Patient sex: M
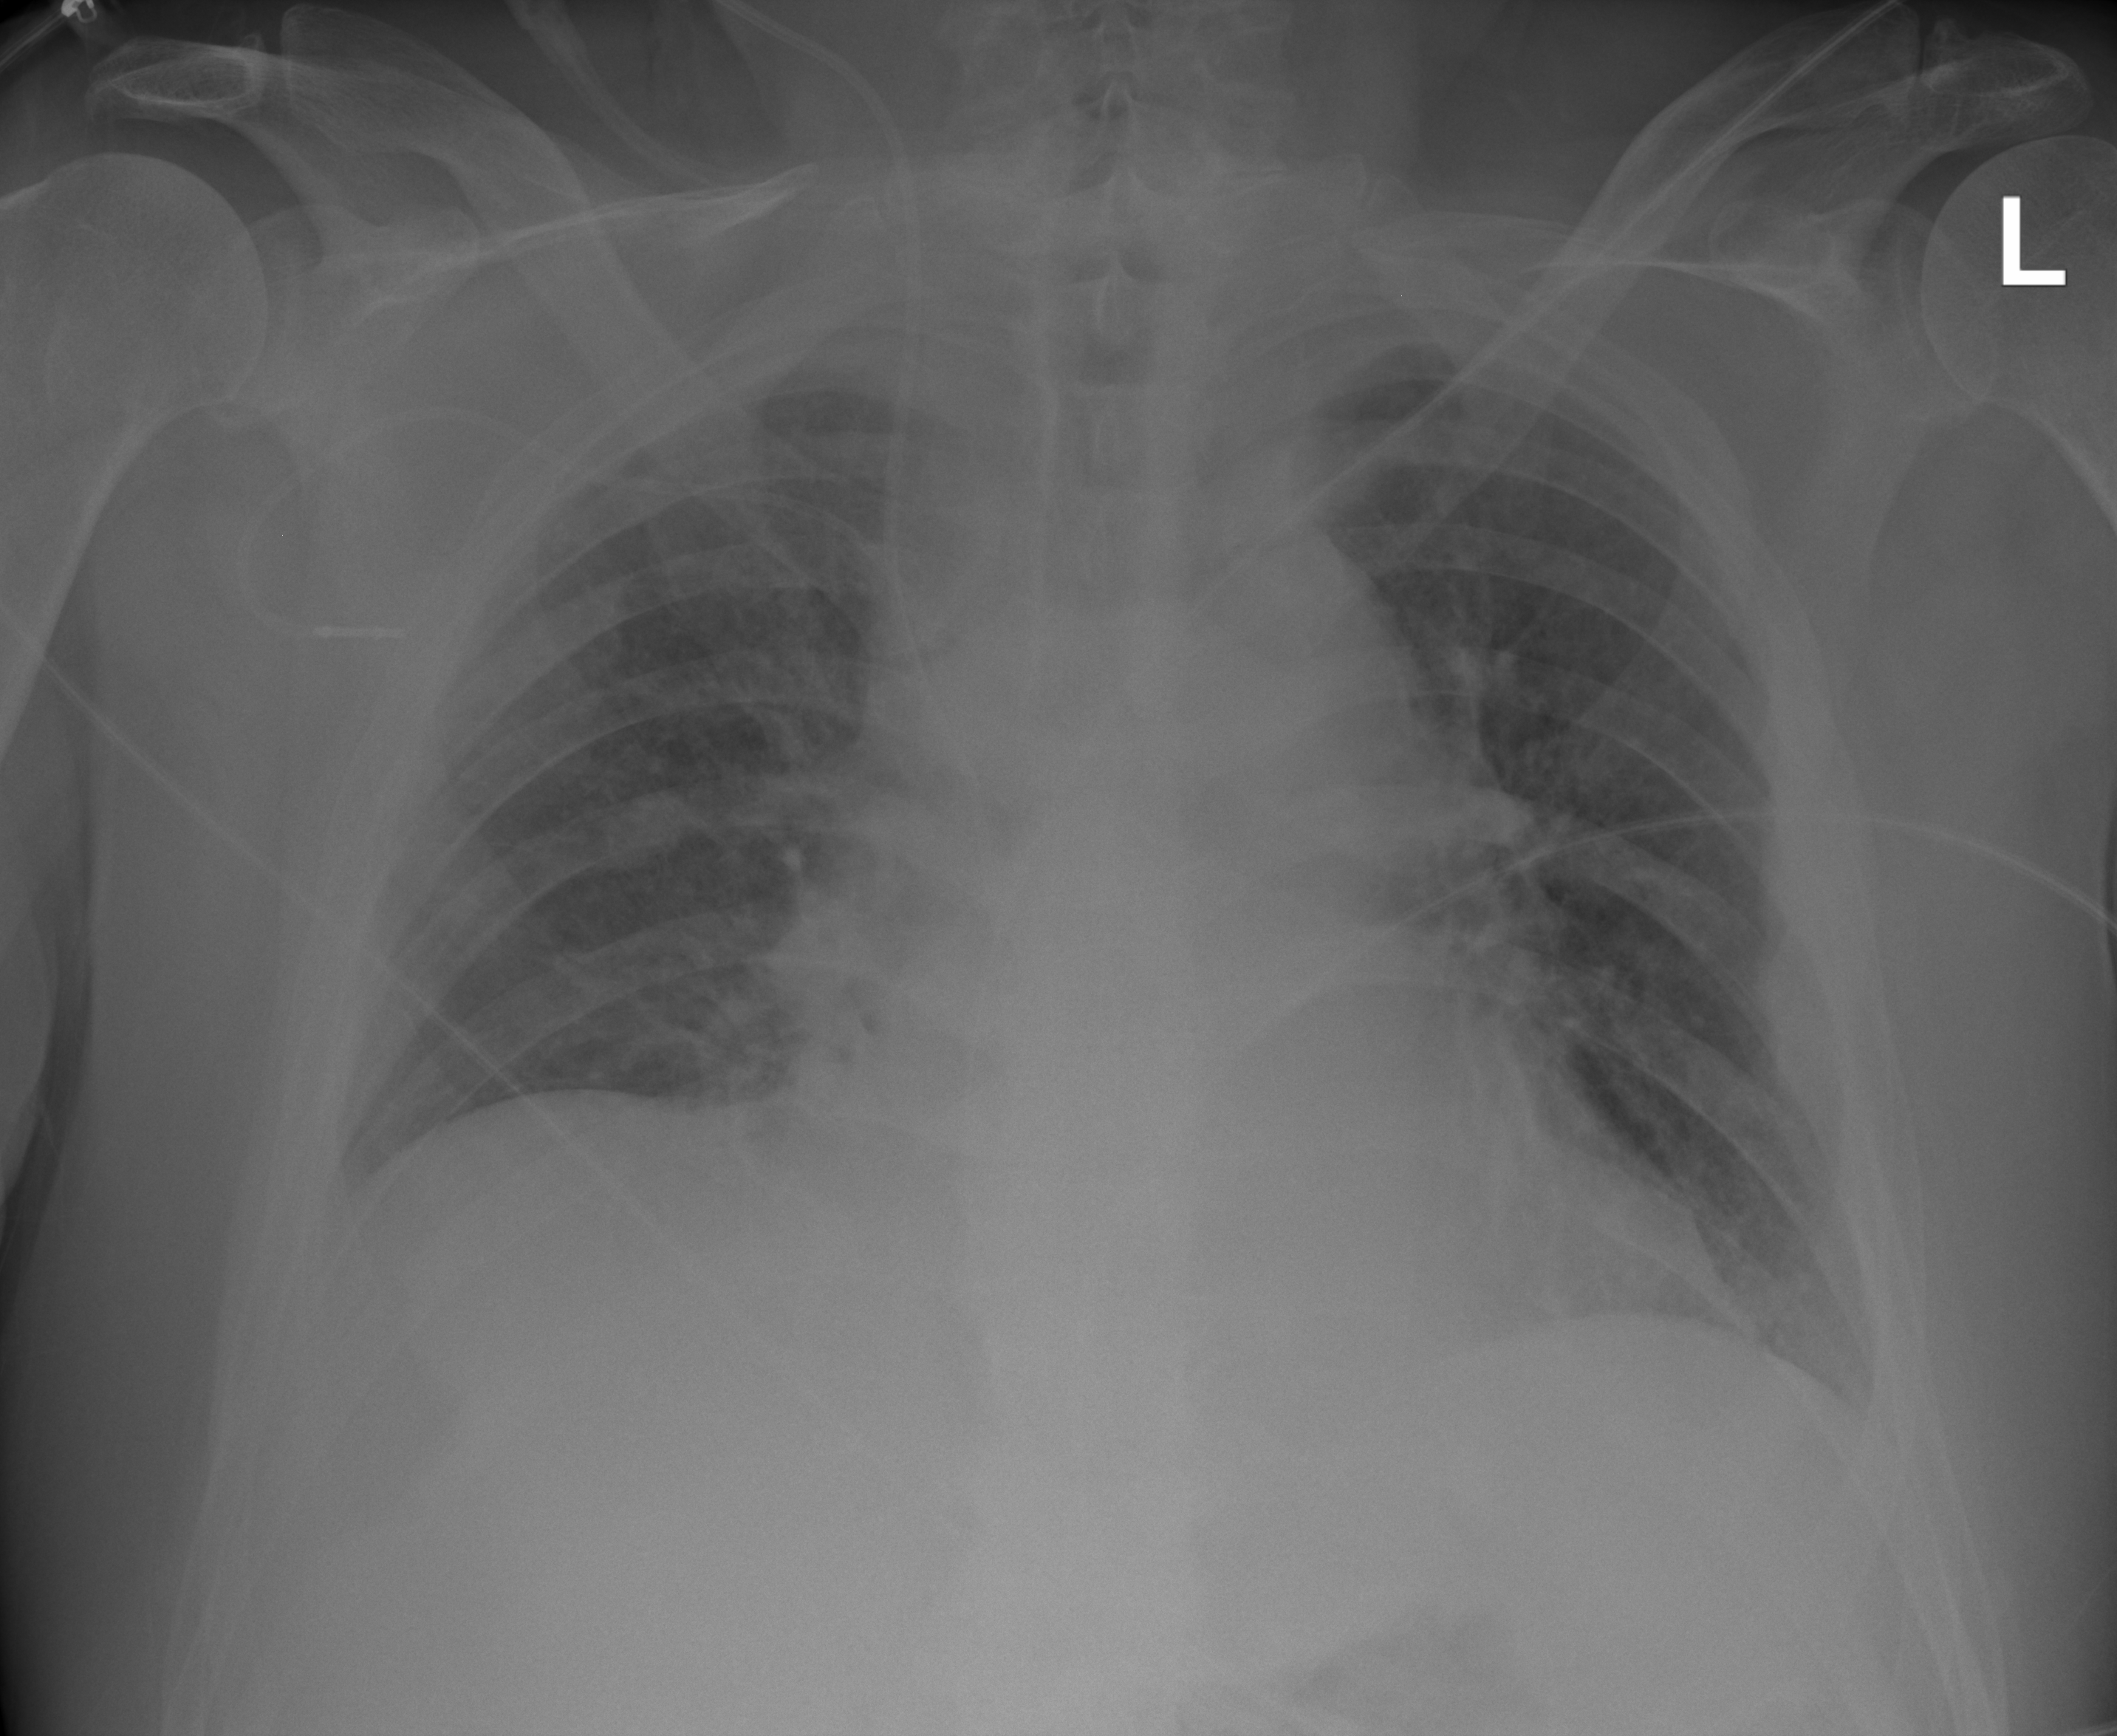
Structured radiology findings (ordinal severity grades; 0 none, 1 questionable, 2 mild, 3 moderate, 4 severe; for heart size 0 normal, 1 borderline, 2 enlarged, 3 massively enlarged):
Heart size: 0
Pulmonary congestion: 0
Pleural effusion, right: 0
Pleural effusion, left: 0
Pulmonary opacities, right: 0
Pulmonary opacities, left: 0
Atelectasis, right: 0
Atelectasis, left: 2